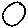
Label: circle